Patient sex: M
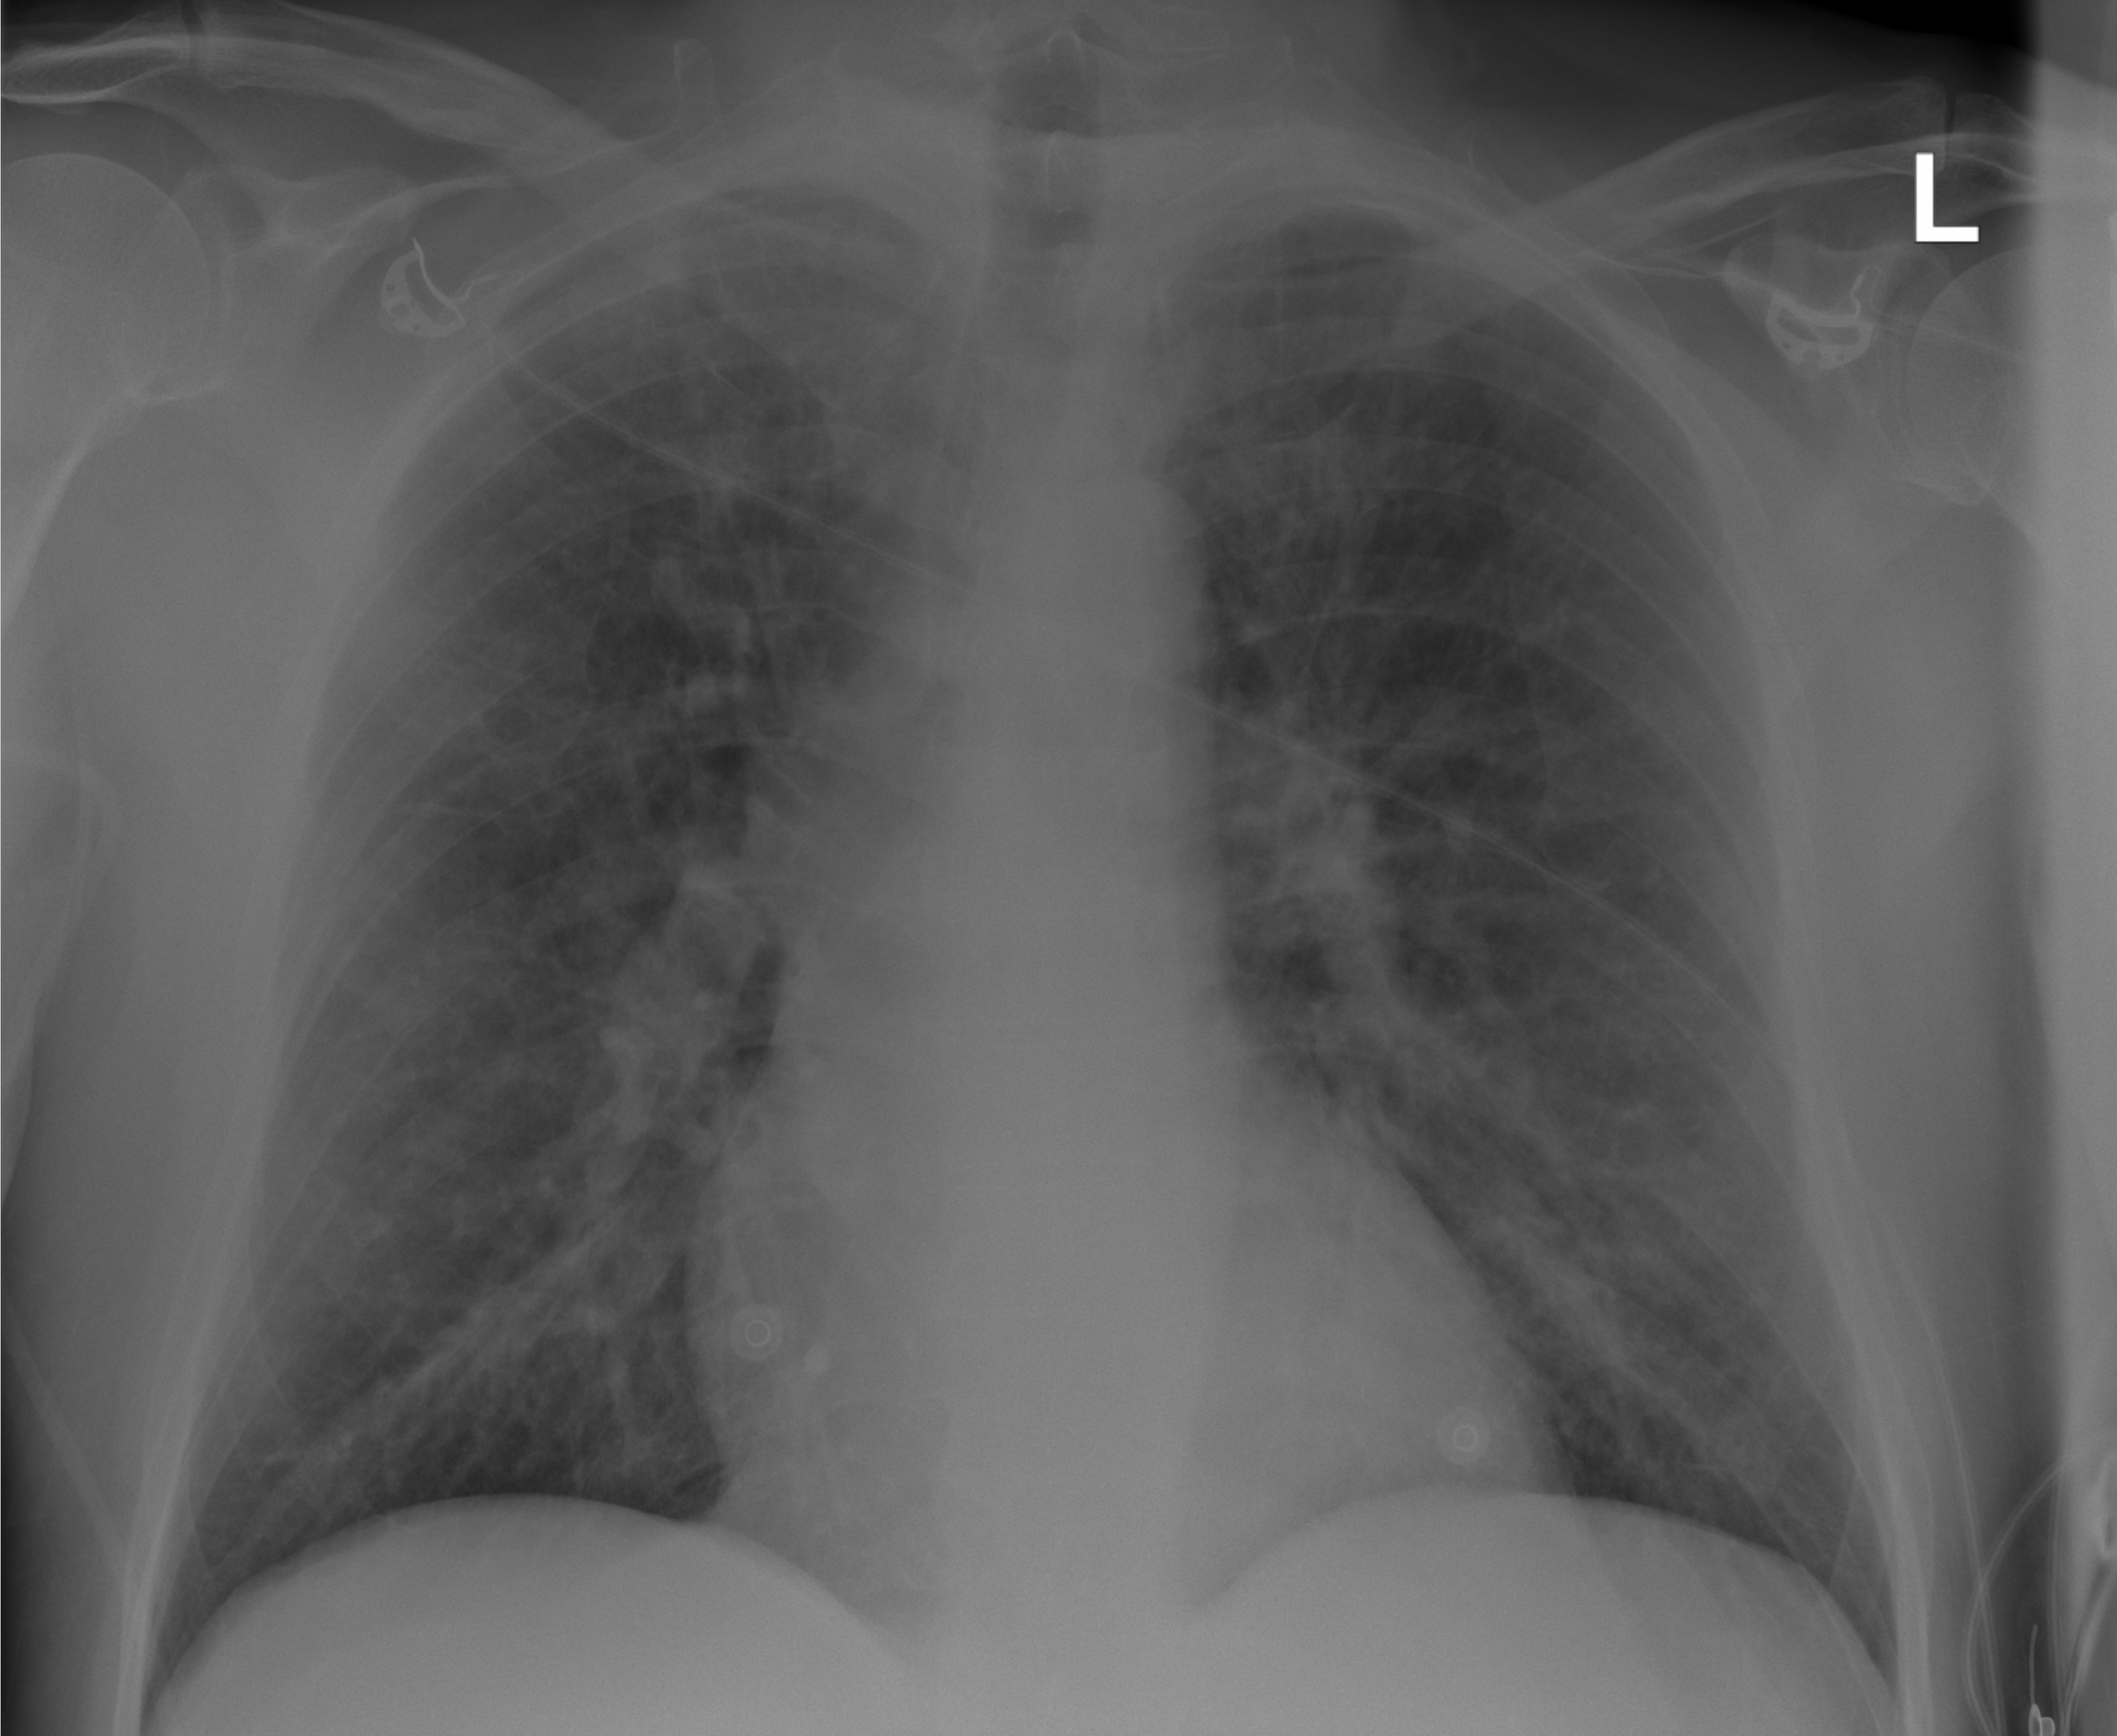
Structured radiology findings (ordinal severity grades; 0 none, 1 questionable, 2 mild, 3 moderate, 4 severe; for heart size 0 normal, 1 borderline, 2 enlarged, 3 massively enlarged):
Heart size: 0
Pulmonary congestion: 2
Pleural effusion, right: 0
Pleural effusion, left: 0
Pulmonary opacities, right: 0
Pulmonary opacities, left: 0
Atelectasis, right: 0
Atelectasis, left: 0